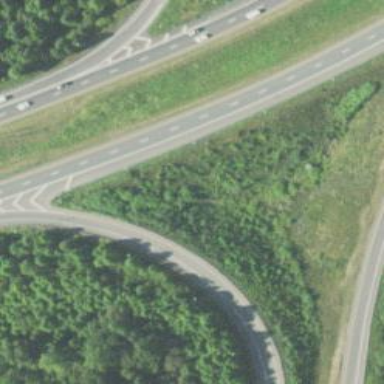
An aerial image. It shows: Motorway link.